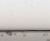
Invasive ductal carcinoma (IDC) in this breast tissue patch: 0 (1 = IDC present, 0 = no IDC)